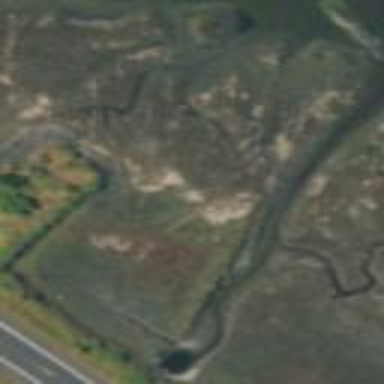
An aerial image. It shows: Marshy wetland area.